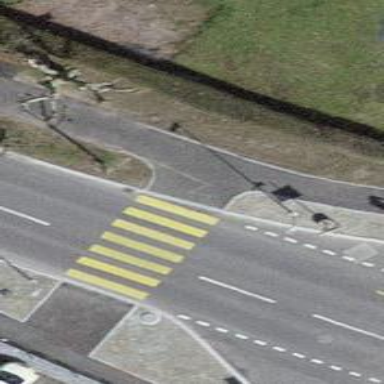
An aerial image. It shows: Uncontrolled zebra crossing.